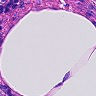
Metastatic tissue present: no